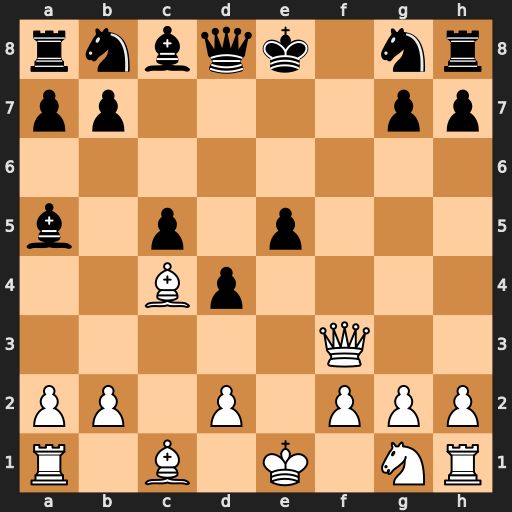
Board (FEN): rnbqk1nr/pp4pp/8/b1p1p3/2Bp4/5Q2/PP1P1PPP/R1B1K1NR
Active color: w
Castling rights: KQkq
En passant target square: -
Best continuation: Qf7#